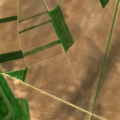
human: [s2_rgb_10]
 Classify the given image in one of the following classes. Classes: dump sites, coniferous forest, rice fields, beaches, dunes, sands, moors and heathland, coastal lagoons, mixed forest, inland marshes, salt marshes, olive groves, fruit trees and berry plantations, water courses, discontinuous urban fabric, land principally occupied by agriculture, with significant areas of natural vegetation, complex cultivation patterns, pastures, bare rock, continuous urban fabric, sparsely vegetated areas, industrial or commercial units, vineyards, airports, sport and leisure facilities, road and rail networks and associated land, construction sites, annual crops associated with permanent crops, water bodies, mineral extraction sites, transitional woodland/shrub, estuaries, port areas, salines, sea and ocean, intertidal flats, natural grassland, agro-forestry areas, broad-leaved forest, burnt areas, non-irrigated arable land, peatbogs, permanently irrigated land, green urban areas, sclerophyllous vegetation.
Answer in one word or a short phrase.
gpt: non-irrigated arable land, transitional woodland/shrub